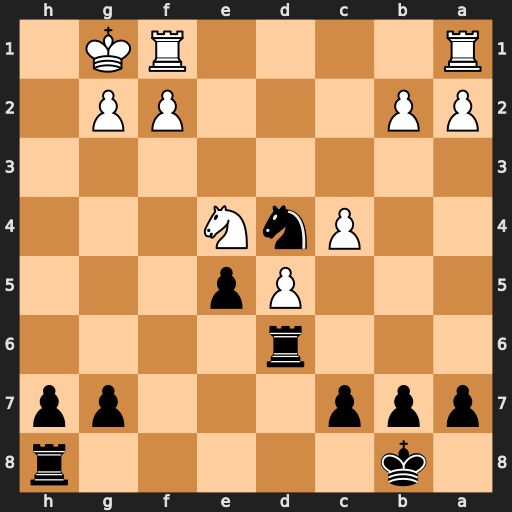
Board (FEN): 1k5r/ppp3pp/3r4/3Pp3/2PnN3/8/PP3PP1/R4RK1
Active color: b
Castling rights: -
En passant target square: -
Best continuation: Ne2+ Kh1 Rh6#